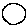
Label: circle